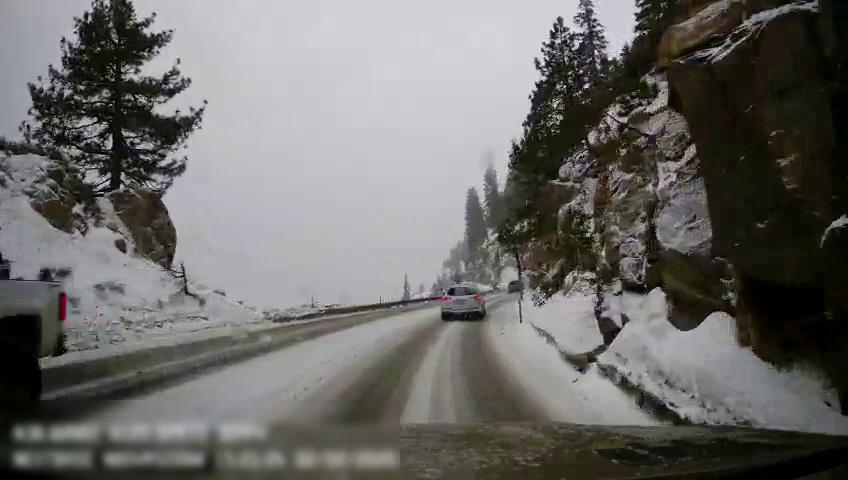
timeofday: Day
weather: Snowy
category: Drivable Space
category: Vehicles | SUV
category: Vehicles | Car
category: Vehicles | Truck